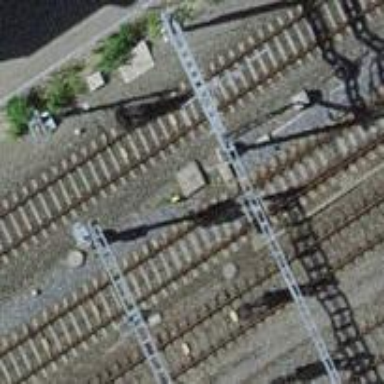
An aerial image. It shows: Railway switch.